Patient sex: F
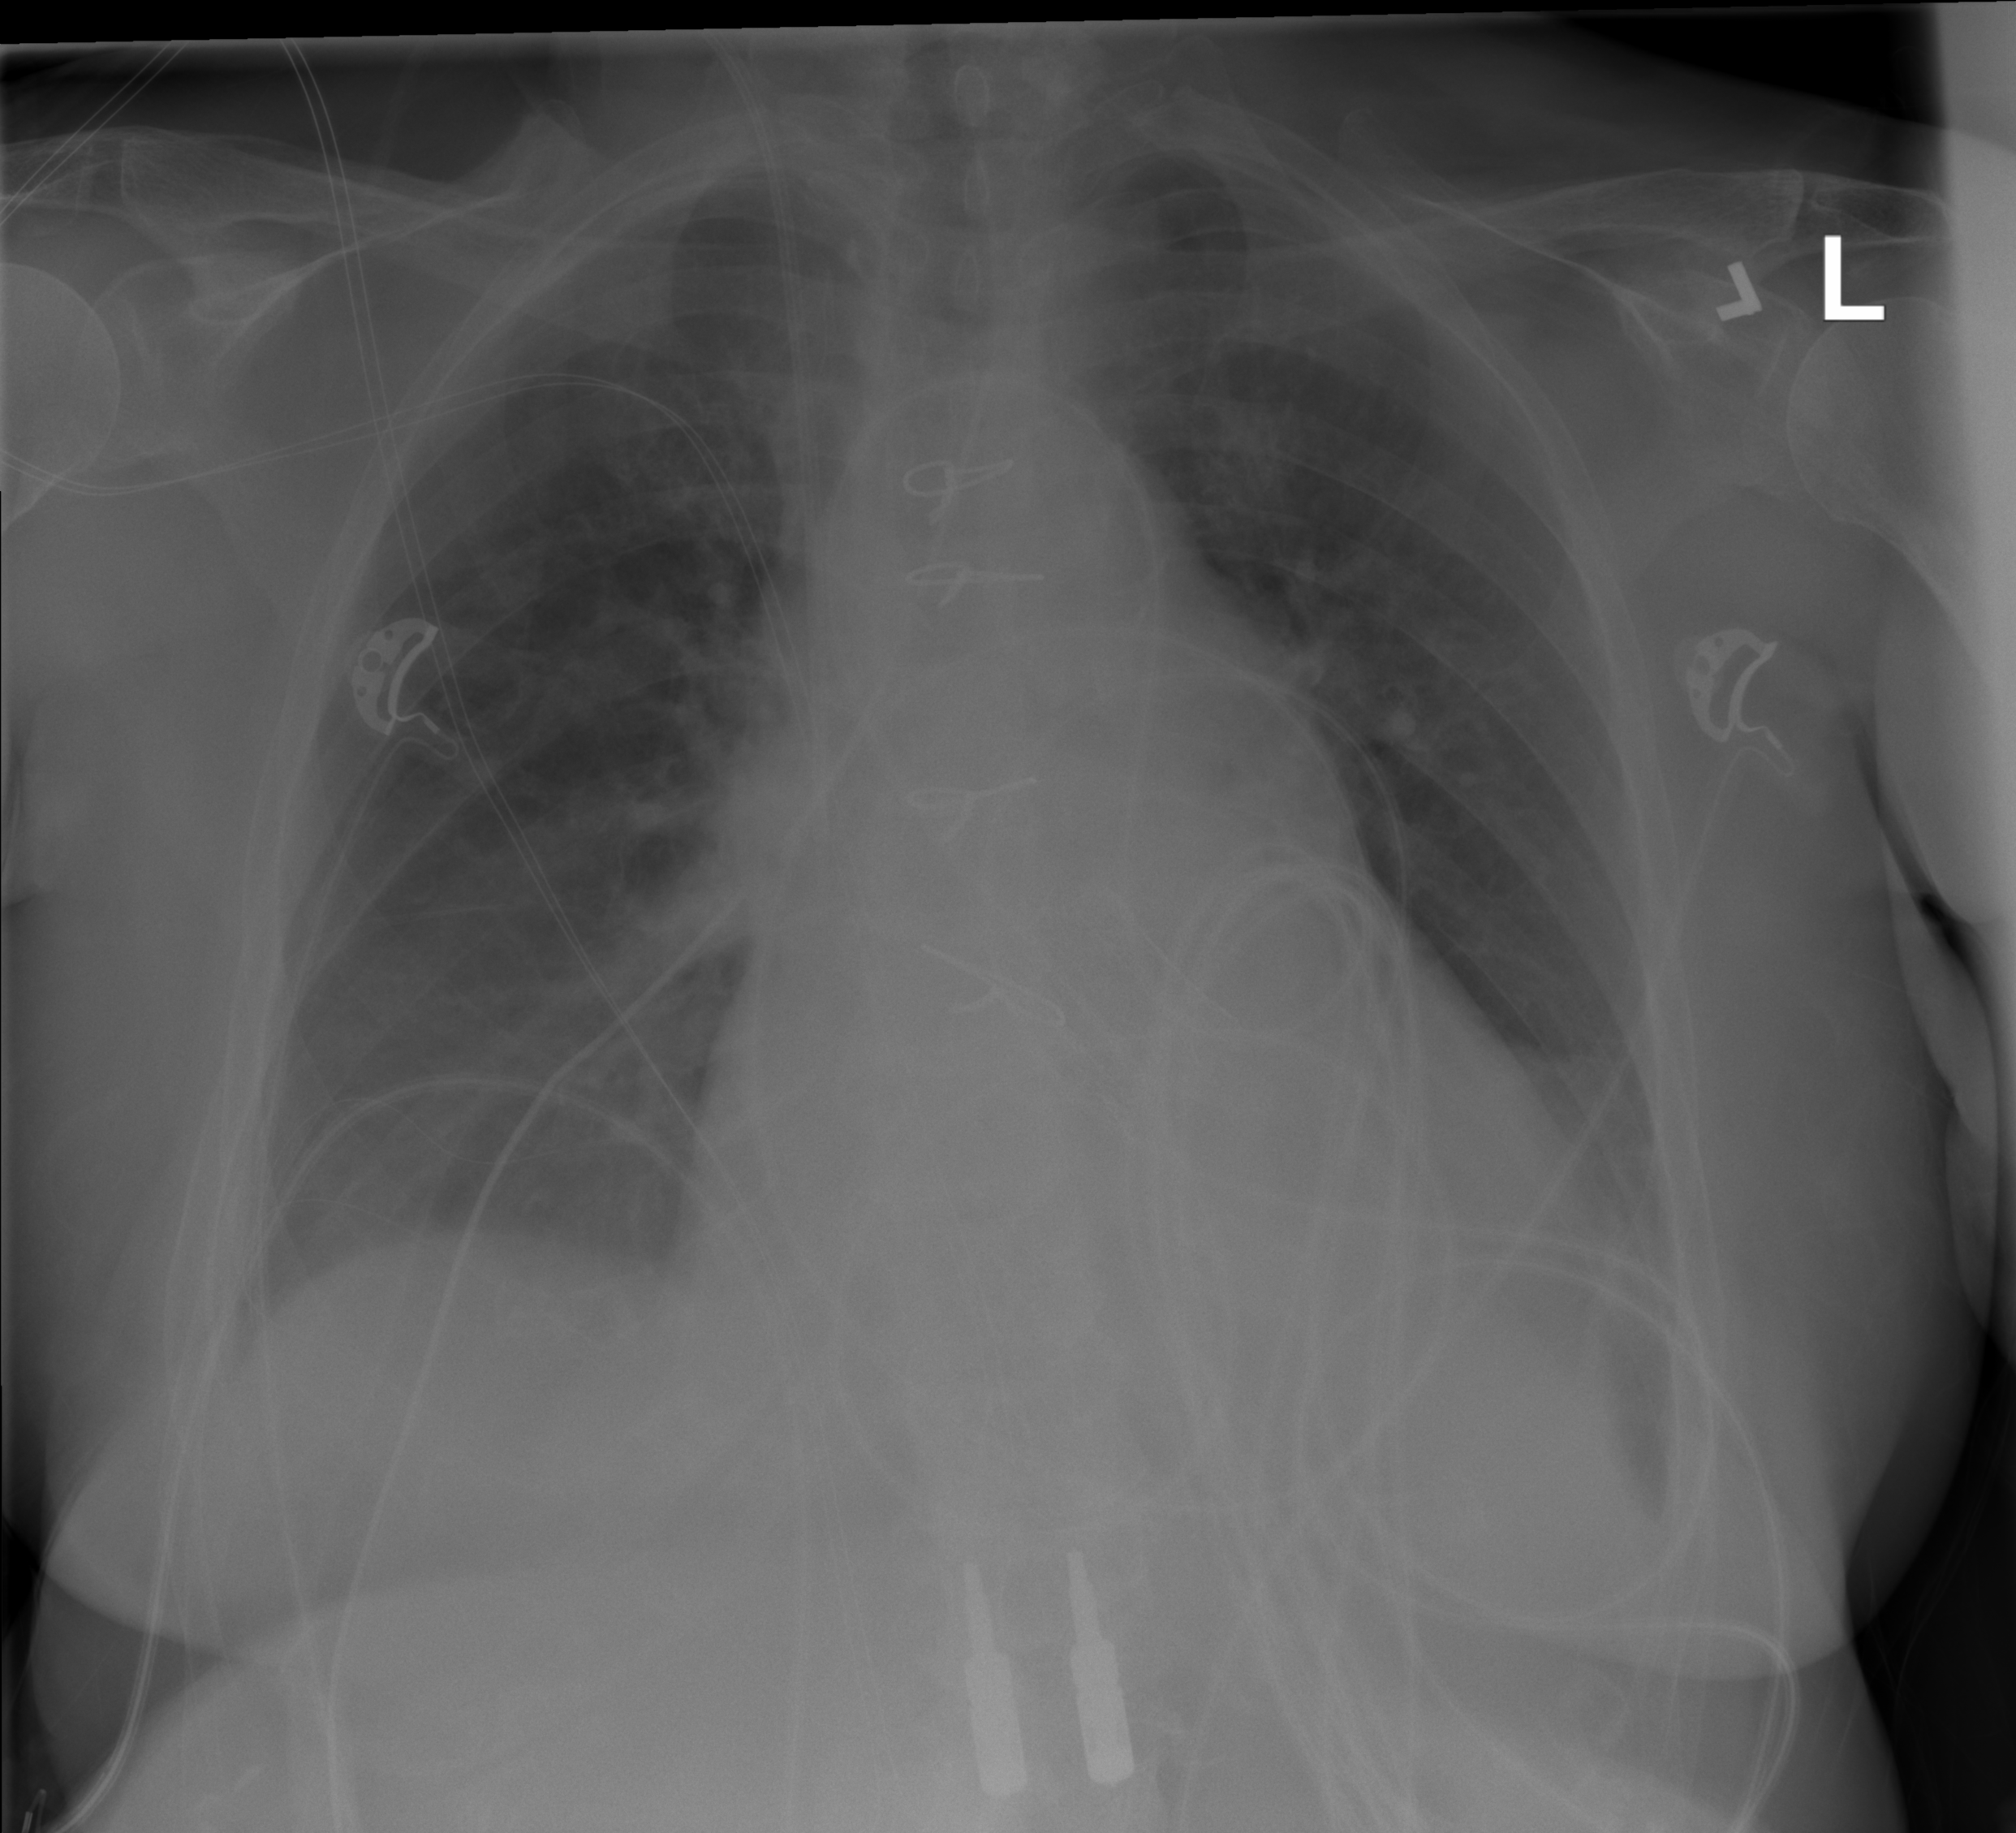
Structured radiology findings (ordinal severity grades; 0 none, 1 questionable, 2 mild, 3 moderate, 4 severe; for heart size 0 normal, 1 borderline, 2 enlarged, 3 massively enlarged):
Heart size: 0
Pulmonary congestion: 0
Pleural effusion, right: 0
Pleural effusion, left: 2
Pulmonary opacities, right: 0
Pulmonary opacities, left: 0
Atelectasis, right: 0
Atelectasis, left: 2